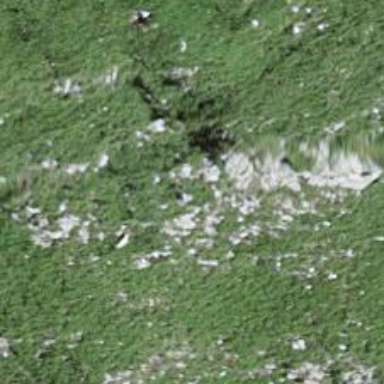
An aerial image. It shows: Natural cliff.